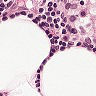
Metastatic tissue present: no